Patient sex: M
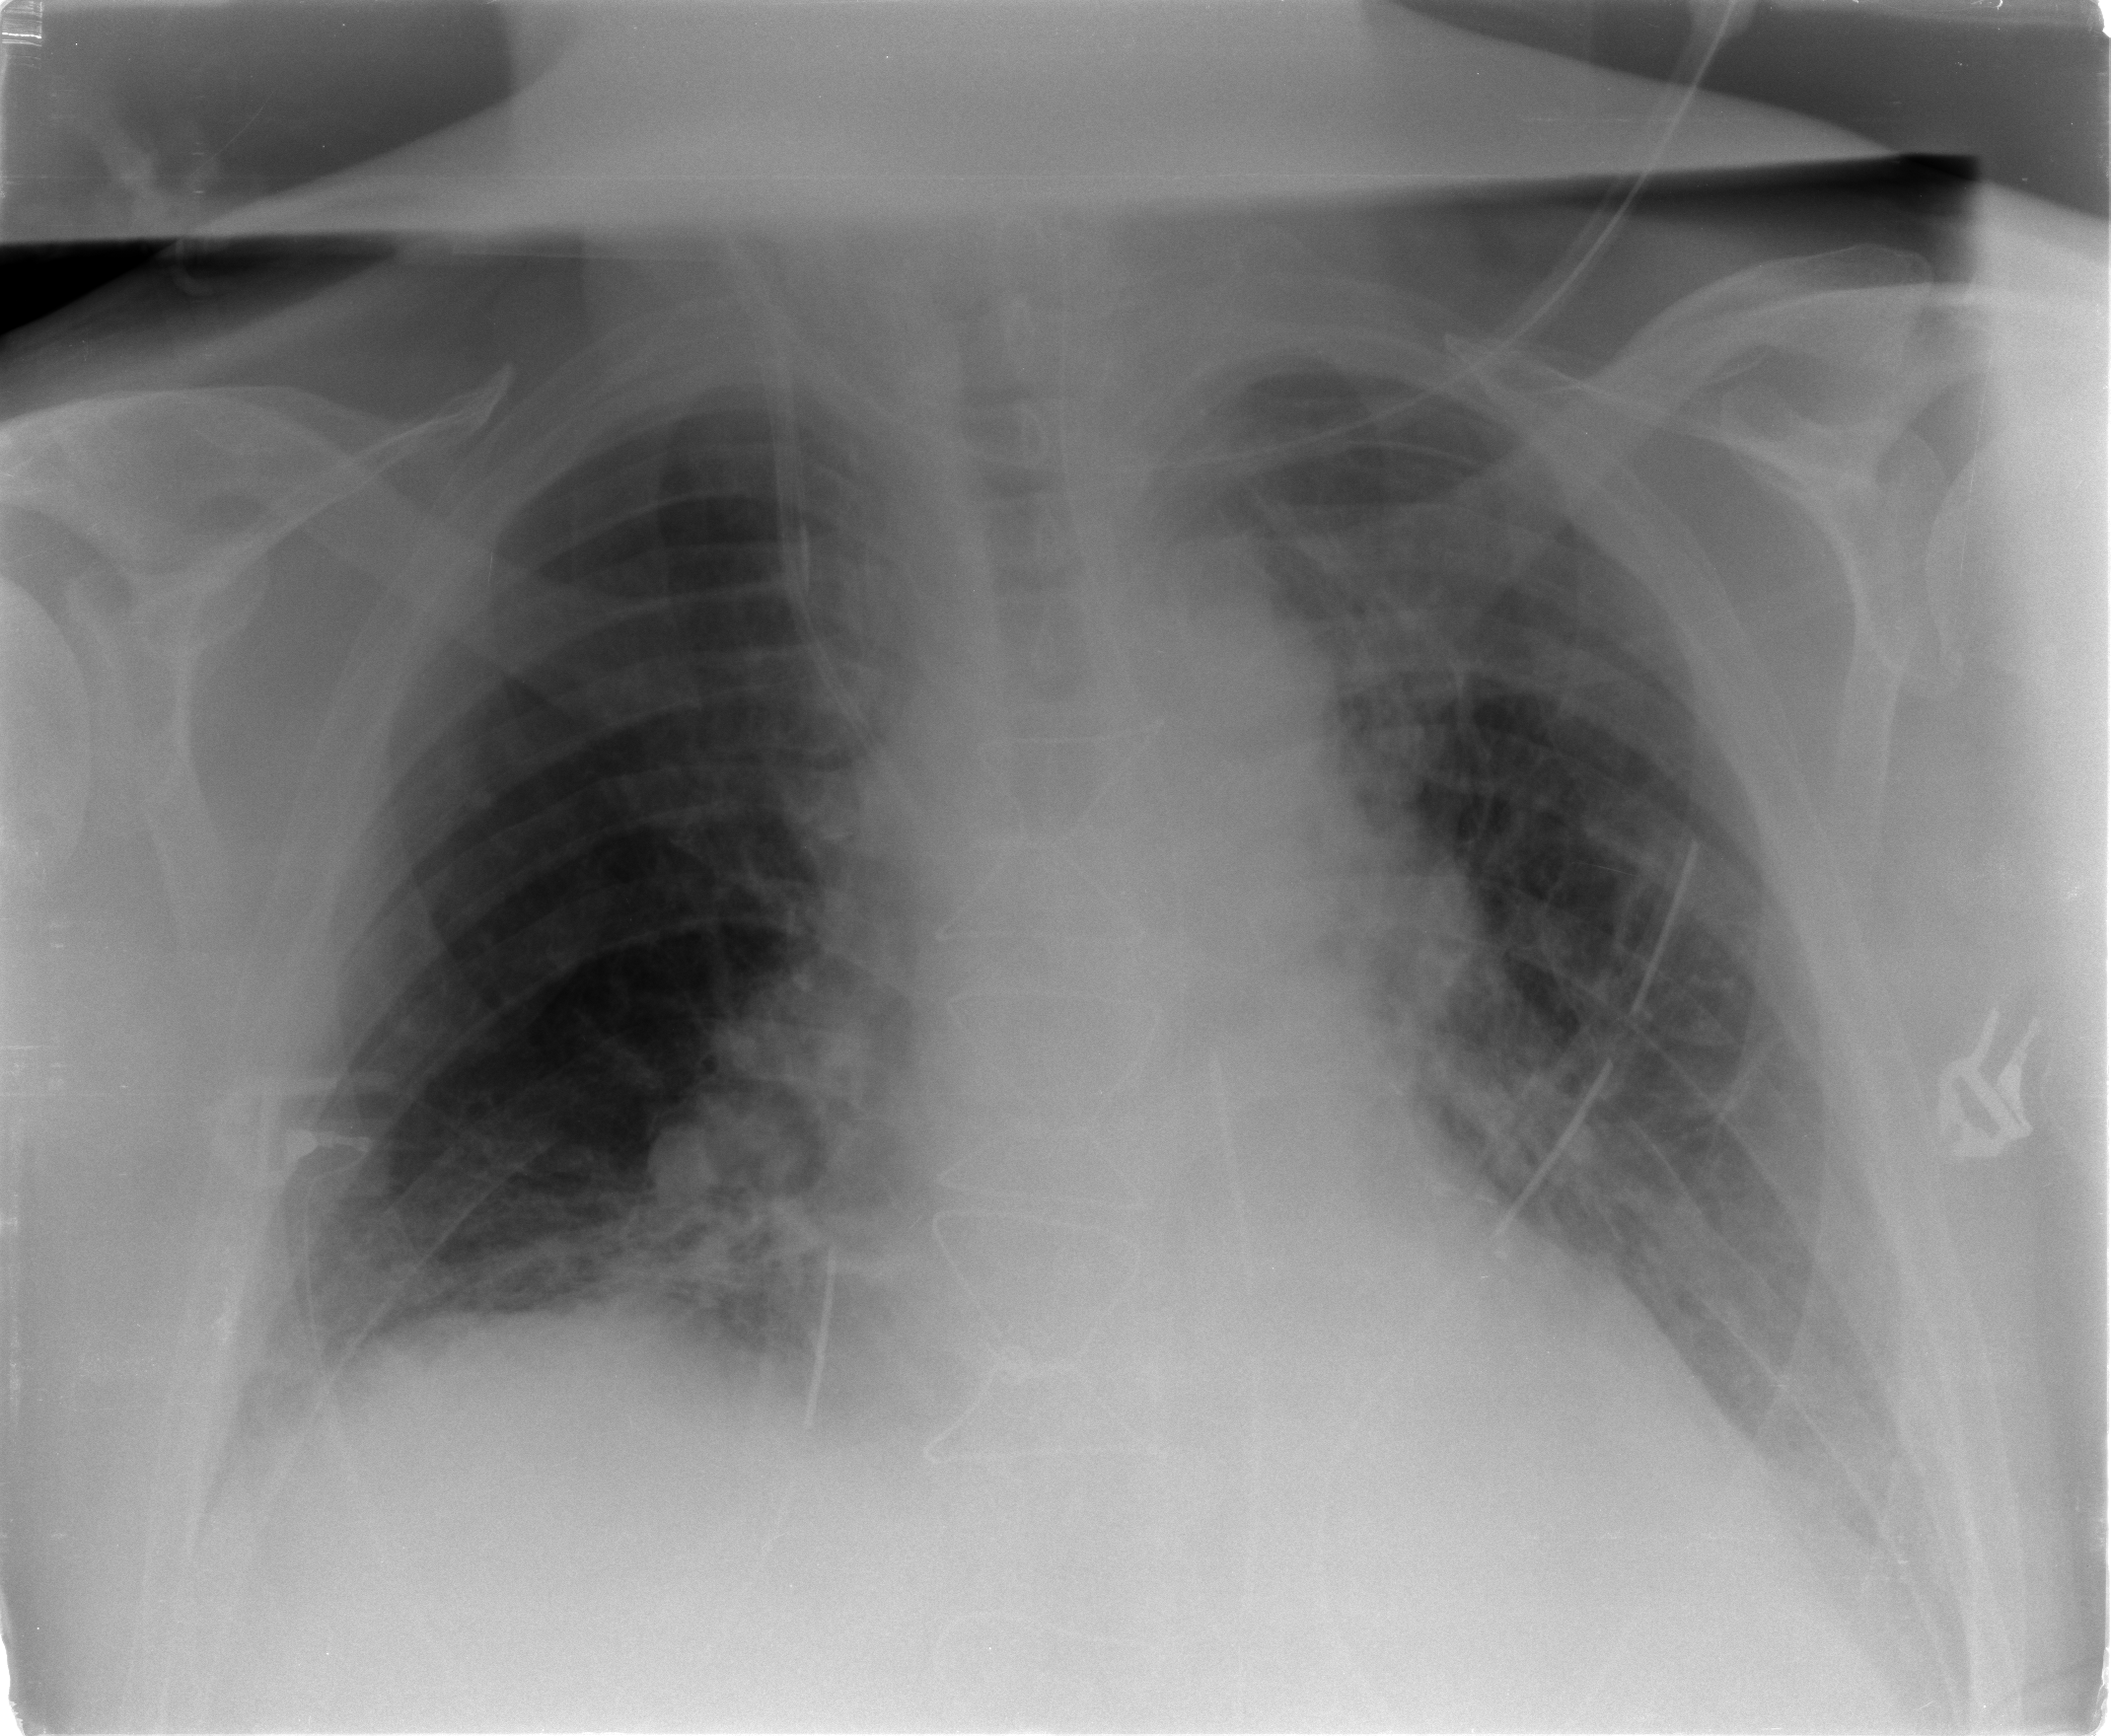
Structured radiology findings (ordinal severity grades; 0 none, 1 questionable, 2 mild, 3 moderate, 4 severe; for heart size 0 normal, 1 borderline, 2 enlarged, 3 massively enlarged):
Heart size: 0
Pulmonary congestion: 0
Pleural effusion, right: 0
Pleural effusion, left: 2
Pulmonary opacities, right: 0
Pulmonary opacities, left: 0
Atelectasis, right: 2
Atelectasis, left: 2